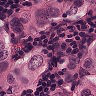
Metastatic tissue present: yes